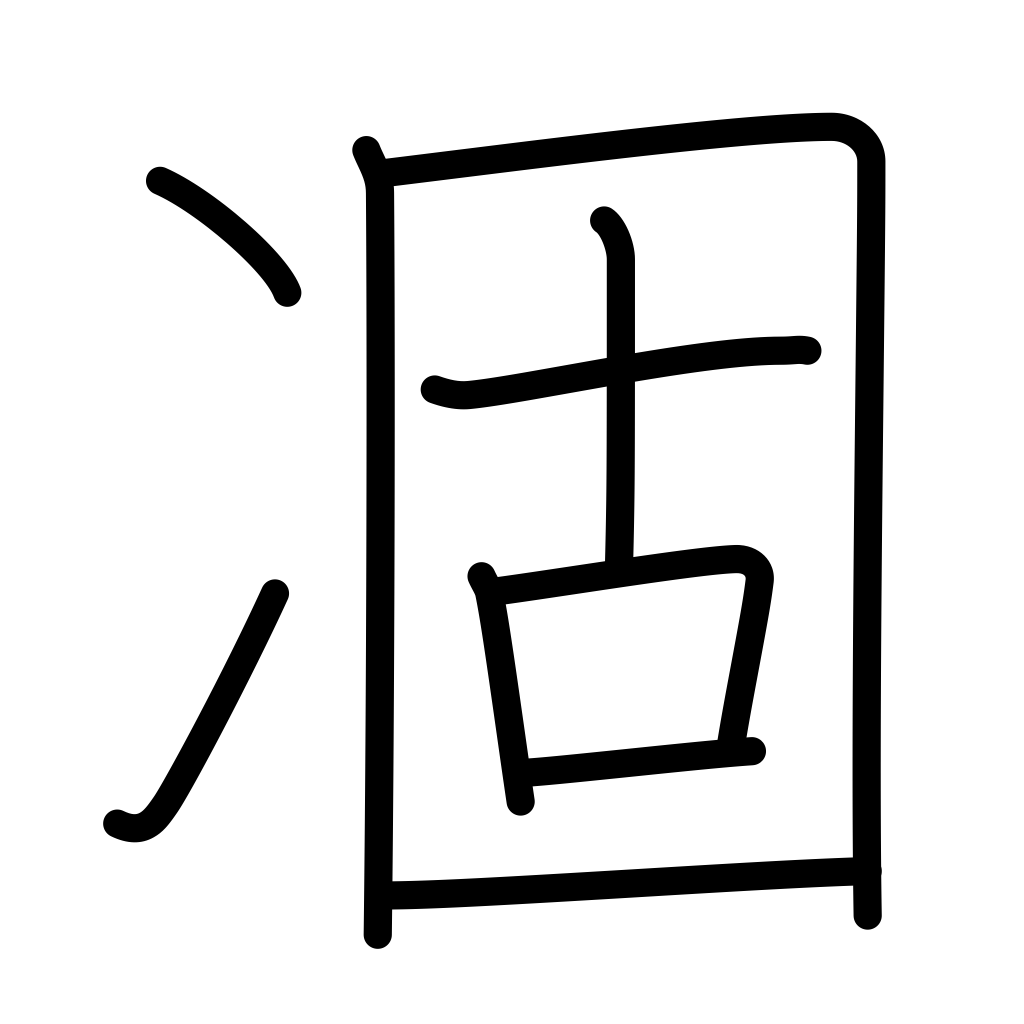
Meaning: wither, droop, lame